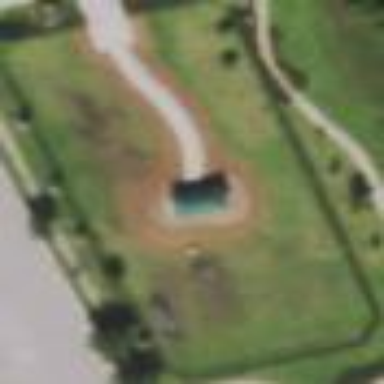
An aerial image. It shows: Dog park enclosed by fence.